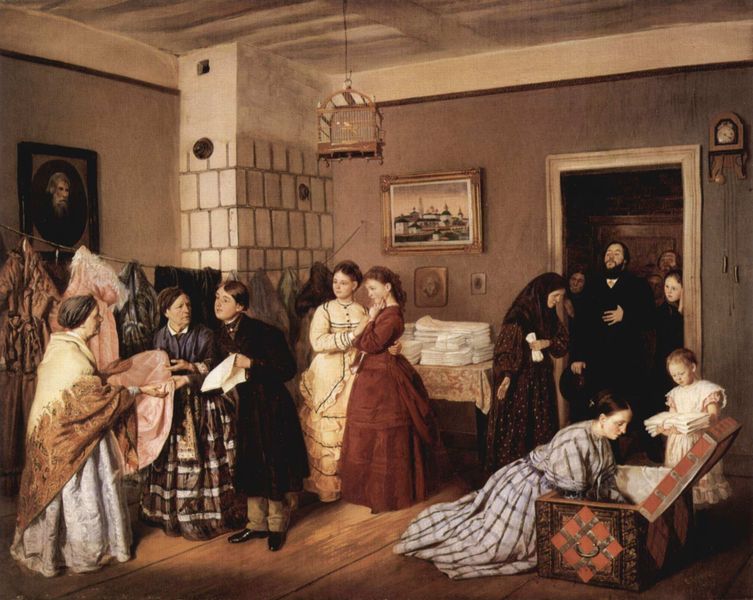
Titel: Die Mitgift
Künstler: Wassilij Wladimirowitsch Pukirew
Standort: Moskva
Institution: Tretjakow-Galerie
Schlagwörter: dunkel, gemälde, gruppe, hand, mann, vogel, weiß, frauen, gelb, menschen, mädchen, ocker, stadt, wäsche, braun, degas, frau, geste, holz, hut, kariert, kleid, kleider, männer, raum, schwarz, szene, tisch, tür, zimmer, haus, rot, tuch, beige, gesellschaft, gespräch, karo, muster, alt, anzug, bart, jung, wand, kleidung, leinen, mensch, rahmen, steine, tod, trauer, bild, bildnis, gesten, holland, innenraum, portrait, porträt, tischtuch, boden, interieur, mantel, realismus, schnur, stoff, stoffe, tücher, decke, familie, händler, innen, kind, mutter, personen, kinn, rosa, seide, bauern, genre, kamin, kinder, ofen, schürze, bilder, wohnzimmer, wäscheleine, parkett, röcke, zuschauer, knaben, leine, russland, mauer, klein, laden, dielen, figuren, bischof, dekoration, braut, gefaltet, sprechen, diele, kopftuch, handtuch, streifen, uhr, anprobe, türrahmen, balken, stube, stufe, kammer, laken, junge, zeigen, stola, schwestern, foto, stadtansicht, wände, fussboden, karos, eingang, truhe, deckel, hängen, offen, verkauf, seil, porträts, fliesen, knien, bürger, bürgertum, einkaufen, kauf, kiste, dienstboten, holzdecke, kacheln, dielenboden, wärme, biedermeier, pfarrer, dunke, brief, reise, rotbraun, knieen, pastor, bürgerlich, kostüme, präraffaeliten, schau, umzug, herz, hochzeit, kaufen, aufgehängt, wichtig, kanarienvogel, käfig, vogelbauer, vogelkäfig, voliere, gesinde, oma, heizung, auszug, viereck, pendel, pendeluhr, wanduhr, englisch, helfen, gewichte, tuche, erbe, kachelofen, koffer, textilien, geburt, haushalt, heizen, bleu, balkendecke, brauchtum, singvogel, handeln, plünderung, beraten, beratung, auflösung, geschenke, verhandeln, heirat, klammern, fragen, schneider, hochzeitstruhe, kunstwerke, packen, gebügelt, aussteuer, dielenfussboden, hlz, vogelkáfig, bügeln, inne, truebner, kuckucksuhr, bräutigem, erbschaft, hausstand, kanarie, kieste, mmutter, portaät, wäschestapel, wäschetruhe, n, bettwaesche, einpacken, gespr#ch, zusammenreffen, familienfeuer, rwand, altekleider, wohnimmer, wäschekammer, ausssteuer